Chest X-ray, PA view. Patient: 28 years old, sex M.
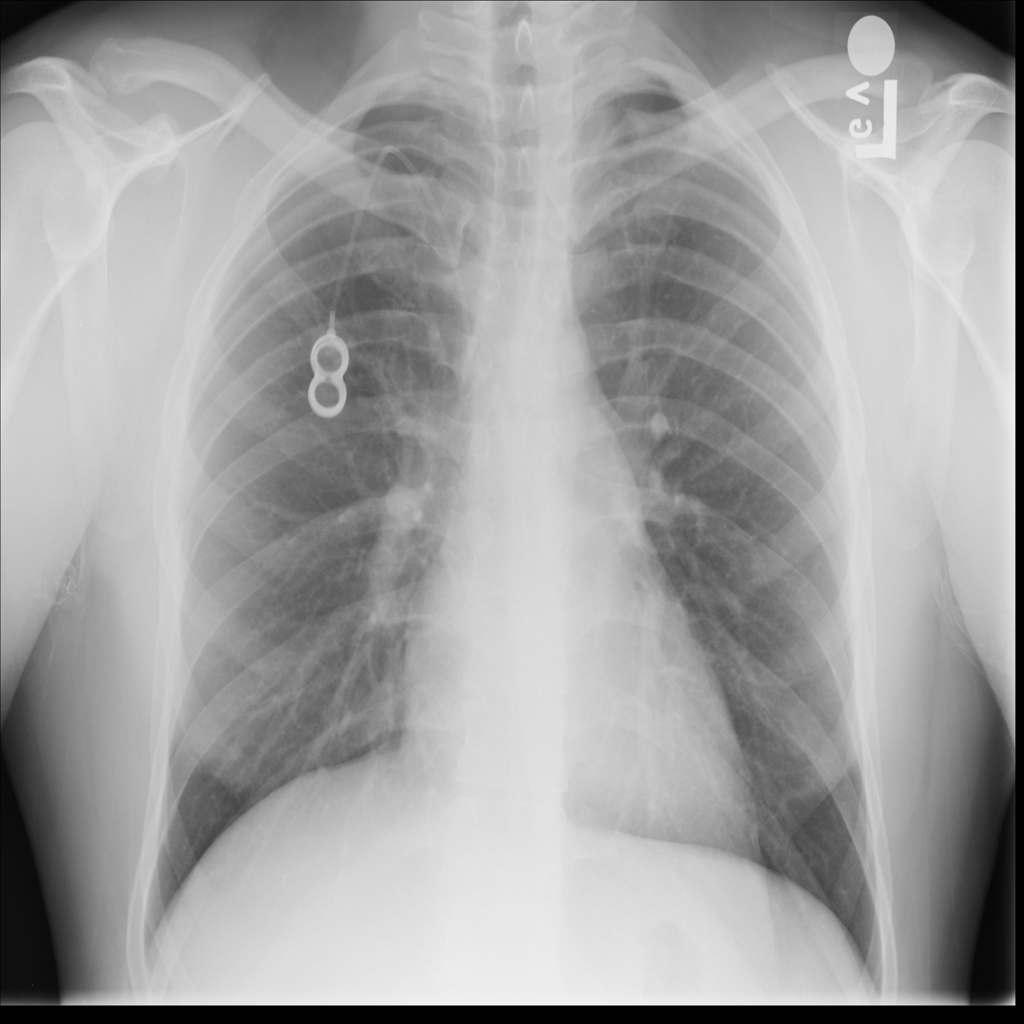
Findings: No Finding